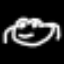
Label: frog